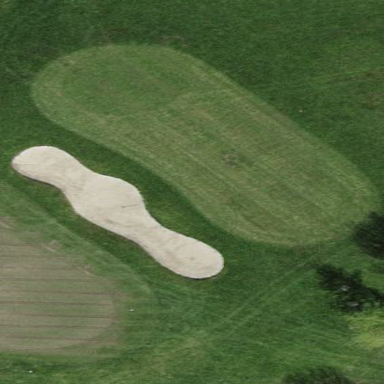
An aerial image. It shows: Golf fairway surrounded by grass.